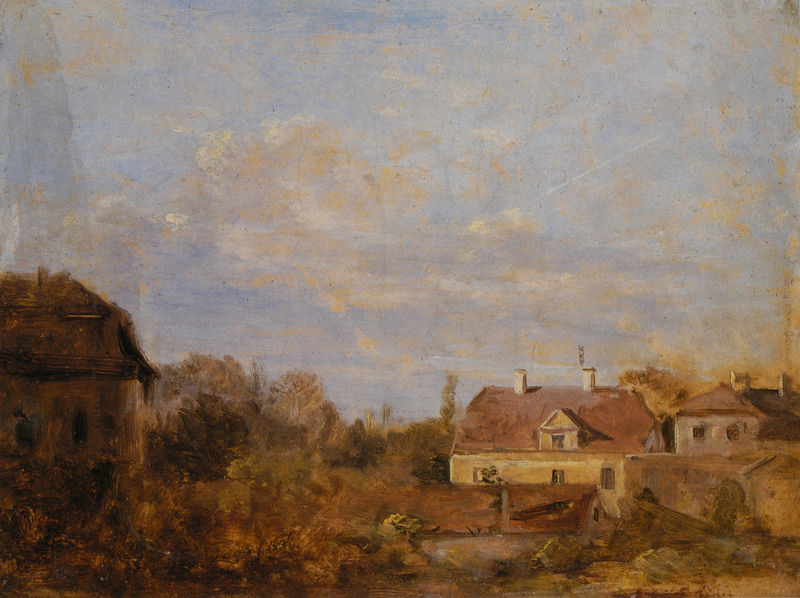
Titel: Münchner Dächer
Künstler: Johann Georg von Dillis
Institution: (Privatbesitz)
Schlagwörter: baum, blau, dunkel, gemälde, himmel, mann, schatten, wasser, weiß, wolken, bäume, fluss, gelb, grün, impressionismus, landschaft, ocker, stadt, teich, abend, braun, fenster, frankreich, hell, licht, orange, schwarz, tür, dach, gebäude, haus, rot, schloss, weg, zaun, malerei, alt, barock, mensch, bild, öl, bach, horizont, häuser, natur, strauch, busch, büsche, gebüsch, gewässer, hütte, qualm, rauch, sonne, sträucher, land, gold, england, rosa, wald, kamin, kamine, schornstein, schuppen, garten, klar, ort, schule, sonnenlicht, verlassen, dorf, dächer, giebel, mauer, schornsteine, sonnenuntergang, herbst, hof, idylle, ölgemälde, constable, turner, wild, impressionistisch, stimmung, bretter, menschenleer, striche, abendstimmung, ortschaft, erker, herbstlandschaft, pleinair, heiter, ölmalerei, villa, landschaftsbild, gutshof, walmdach, landhaus, mansarddach, mansarde, brauntöne, tonig, rötlich, siedlung, gaube, esse, kraut, bau, abendlicht, toskana, aquarelle, mansardwalmdach, hecken, himml, grüm, gebl, geduckte häuser, gold- und rotbraun, straäucher, blau#dach